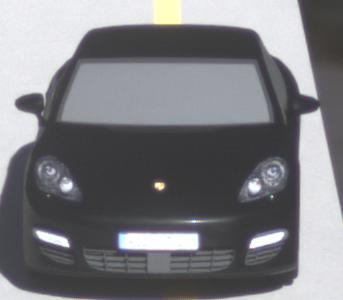
Make: Porsche
Model: Panamera
Detailed model: Panamera (970)
Model produced from: 2010/05
Model produced until: 2013/04
Doors: 5
Color: black
Road condition: dry road
Daytime: morning or afternoon
Contrast: high contrast